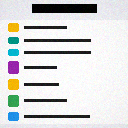
Screen state: on